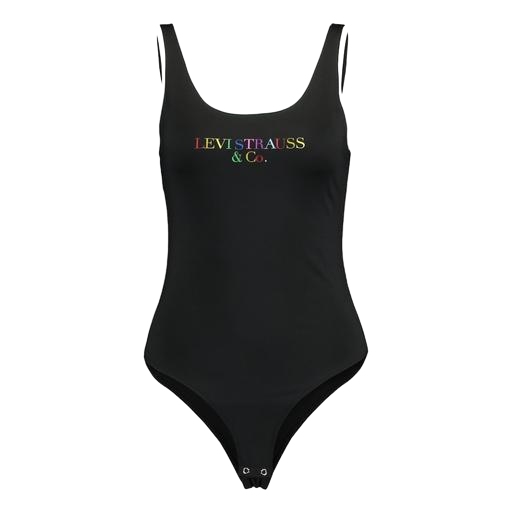
multicolor bodysuit, black one piece, branded tank-top, white background